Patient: sex M, age 64
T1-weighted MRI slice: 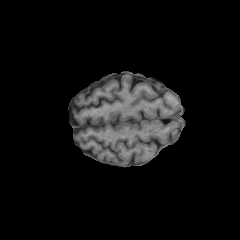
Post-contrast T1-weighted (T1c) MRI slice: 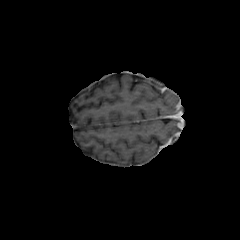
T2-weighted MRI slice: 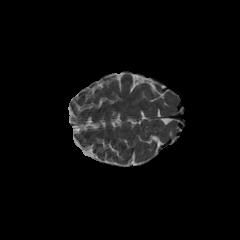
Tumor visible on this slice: no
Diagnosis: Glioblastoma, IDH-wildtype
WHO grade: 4